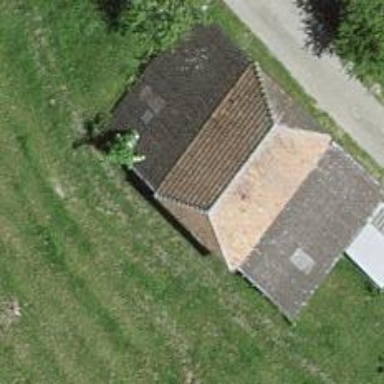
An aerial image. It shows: Barn.